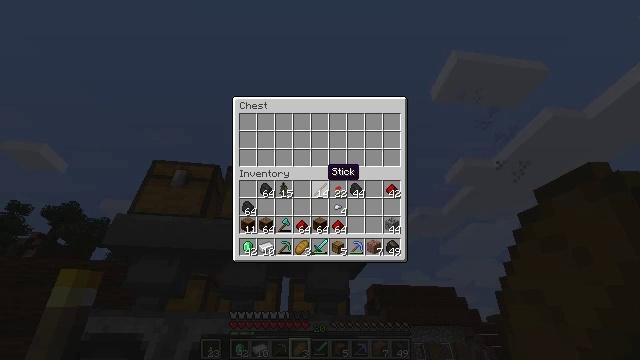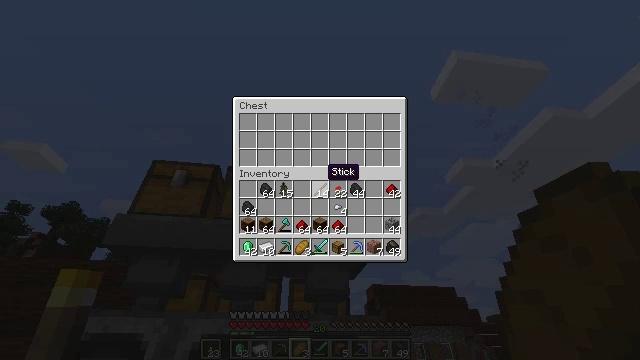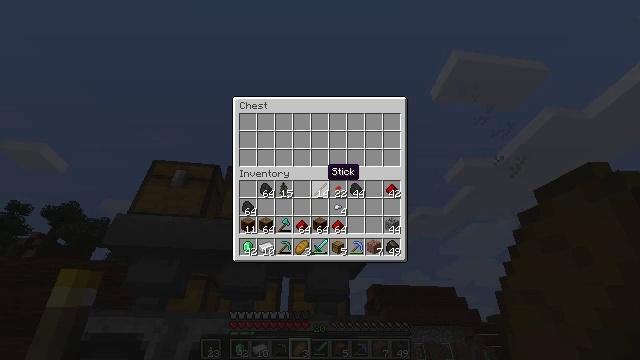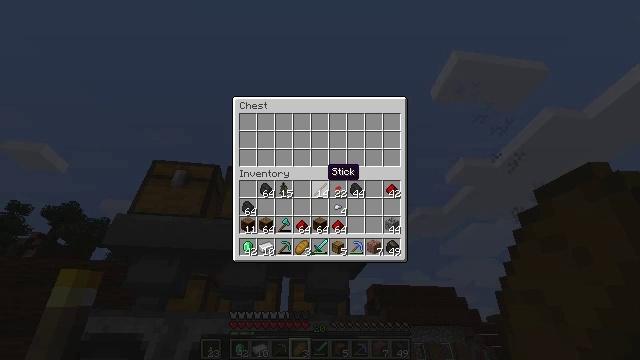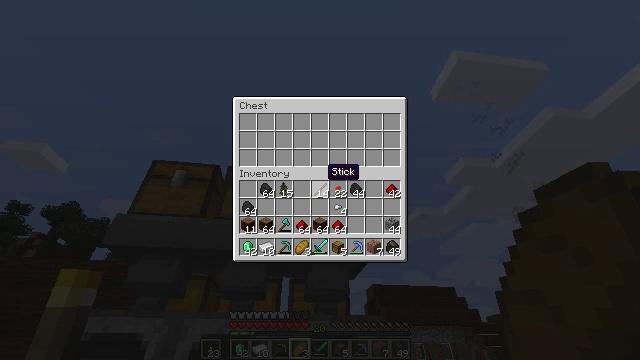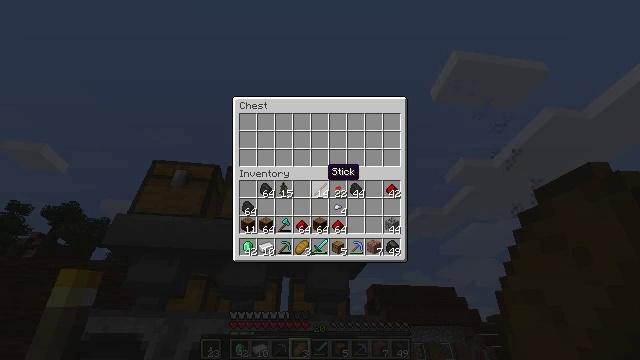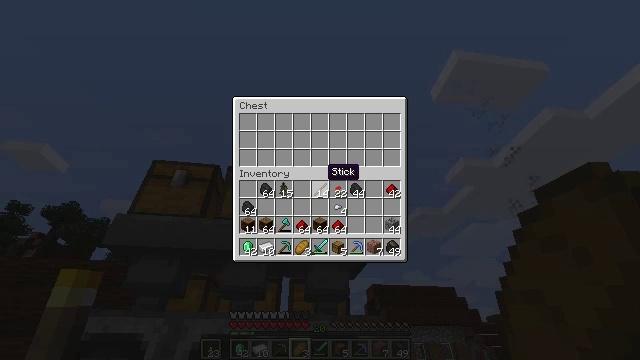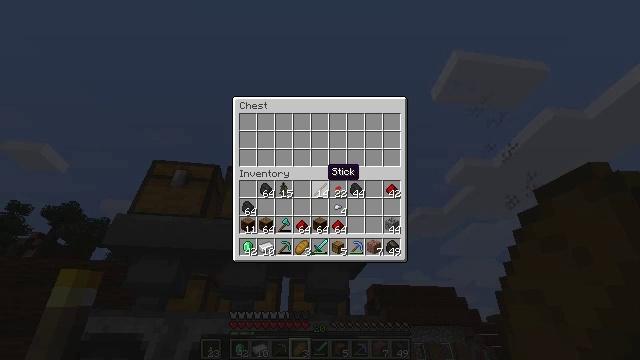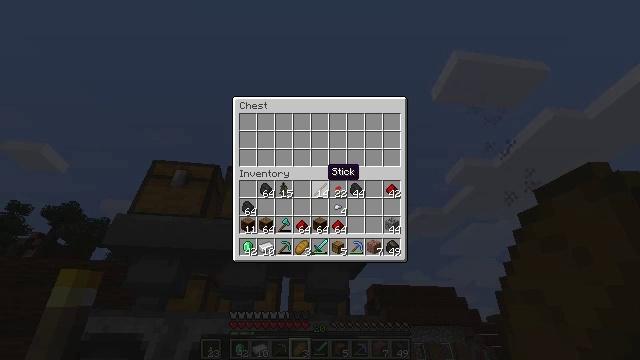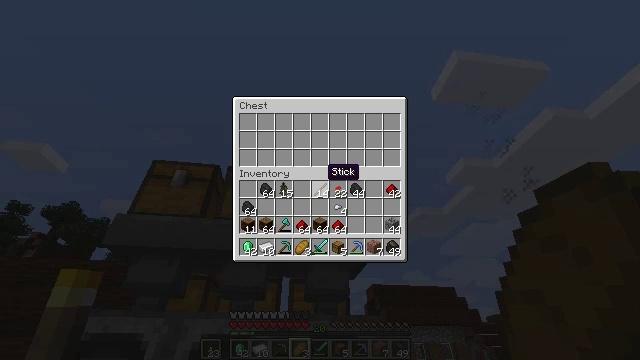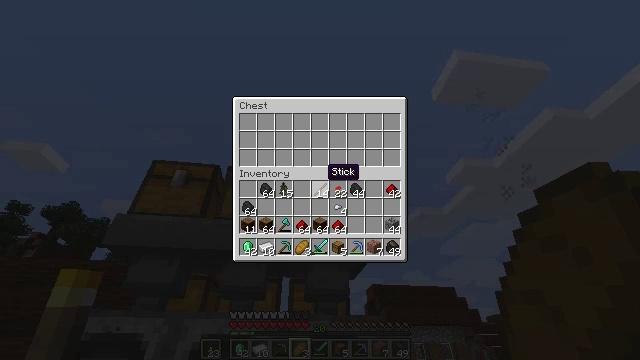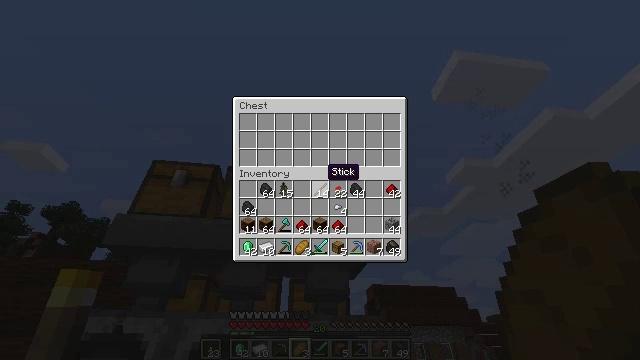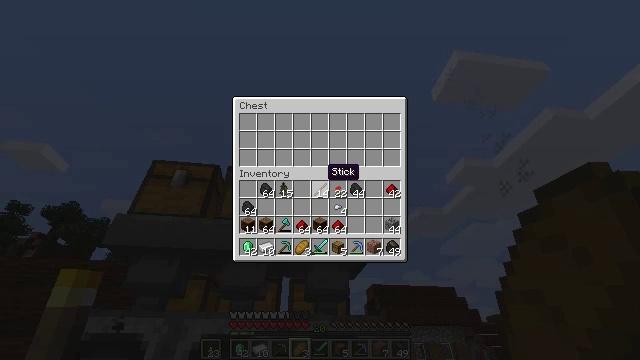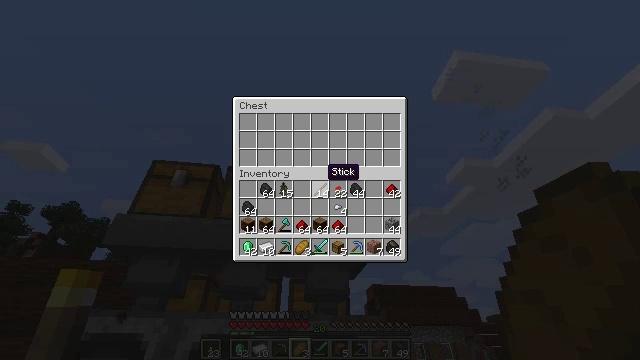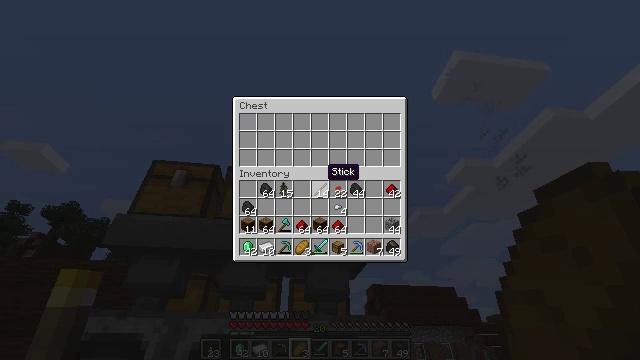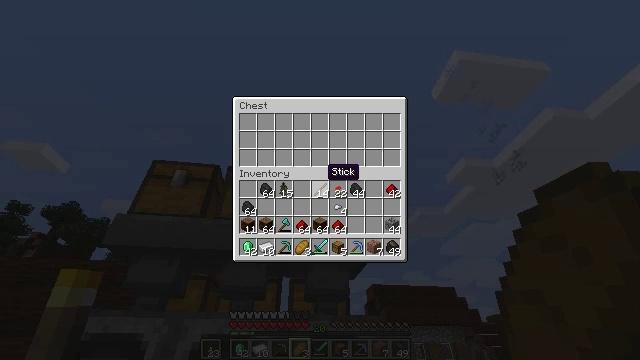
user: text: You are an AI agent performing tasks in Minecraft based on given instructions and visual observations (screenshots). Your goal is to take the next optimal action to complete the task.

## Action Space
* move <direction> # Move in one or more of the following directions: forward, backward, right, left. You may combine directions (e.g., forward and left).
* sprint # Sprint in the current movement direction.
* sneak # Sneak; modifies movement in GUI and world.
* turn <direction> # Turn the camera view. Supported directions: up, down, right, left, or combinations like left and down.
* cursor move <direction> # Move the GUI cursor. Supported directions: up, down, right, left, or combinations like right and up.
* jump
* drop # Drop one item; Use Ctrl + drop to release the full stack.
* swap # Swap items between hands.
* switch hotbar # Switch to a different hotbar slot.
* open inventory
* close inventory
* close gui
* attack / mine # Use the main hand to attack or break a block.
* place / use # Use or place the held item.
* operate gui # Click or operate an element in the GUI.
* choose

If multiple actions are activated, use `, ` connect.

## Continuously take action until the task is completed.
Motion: motion action
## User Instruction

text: Put necessary items in the crafting grid to craft an emerald.
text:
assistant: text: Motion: no_op
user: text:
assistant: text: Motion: no_op
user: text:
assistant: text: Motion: no_op
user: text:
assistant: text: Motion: no_op
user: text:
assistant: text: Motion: no_op
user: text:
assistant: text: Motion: no_op
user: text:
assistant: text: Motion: no_op
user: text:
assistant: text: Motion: no_op
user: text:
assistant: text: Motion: no_op
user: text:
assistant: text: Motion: no_op
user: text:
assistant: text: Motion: no_op
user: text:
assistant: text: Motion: no_op
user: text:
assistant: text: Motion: no_op
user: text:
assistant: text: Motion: no_op
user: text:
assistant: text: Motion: no_op
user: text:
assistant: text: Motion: no_op
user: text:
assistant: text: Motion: no_op
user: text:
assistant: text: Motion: no_op
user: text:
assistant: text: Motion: no_op
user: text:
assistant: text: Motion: no_op
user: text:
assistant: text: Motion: no_op
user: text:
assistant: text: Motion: no_op
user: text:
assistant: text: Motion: no_op
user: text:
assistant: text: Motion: no_op
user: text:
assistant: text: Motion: no_op
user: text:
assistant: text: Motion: no_op
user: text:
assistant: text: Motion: no_op
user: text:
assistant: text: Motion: no_op
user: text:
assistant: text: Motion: no_op
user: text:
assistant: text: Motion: no_op